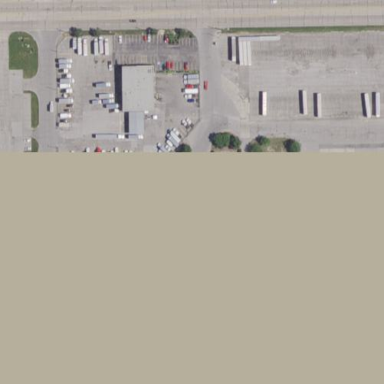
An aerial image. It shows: Parking area.